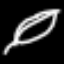
Label: leaf